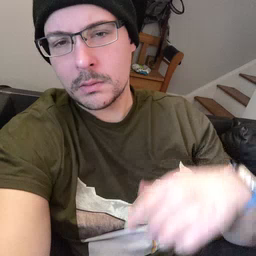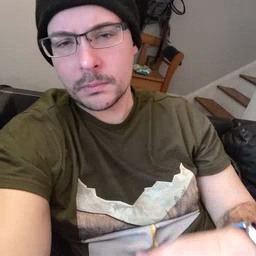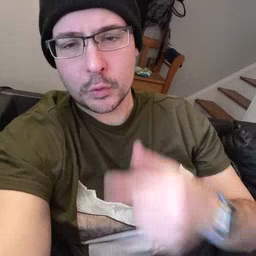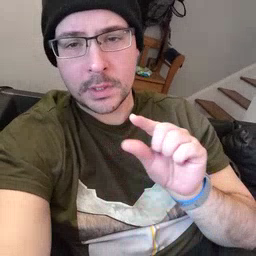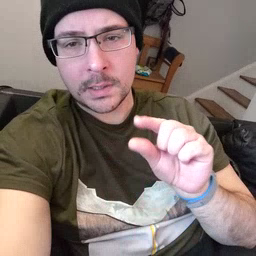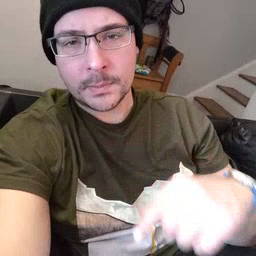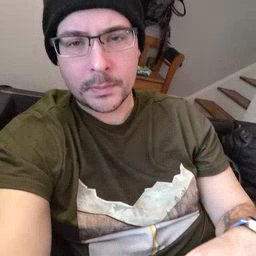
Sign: green